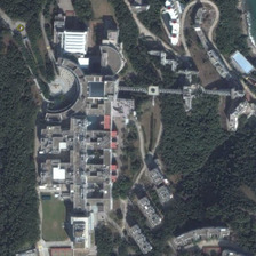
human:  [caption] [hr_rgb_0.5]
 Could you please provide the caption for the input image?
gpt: There are countless trees and buildings in the painting.

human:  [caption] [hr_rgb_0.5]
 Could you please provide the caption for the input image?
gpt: There are countless trees and buildings in the painting.

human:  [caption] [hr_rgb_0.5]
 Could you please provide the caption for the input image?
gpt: many roads meander through buildings and a river appear the northeast .

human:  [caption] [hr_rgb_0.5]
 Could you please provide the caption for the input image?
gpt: There are countless trees and buildings in the picture.

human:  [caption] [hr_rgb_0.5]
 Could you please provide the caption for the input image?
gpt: There are countless trees and buildings in the painting.